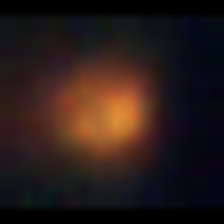
Taxon: NanoPlankton
Group: Other